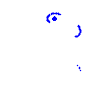
Particle: kaon